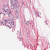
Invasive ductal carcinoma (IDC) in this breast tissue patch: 1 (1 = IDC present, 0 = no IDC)